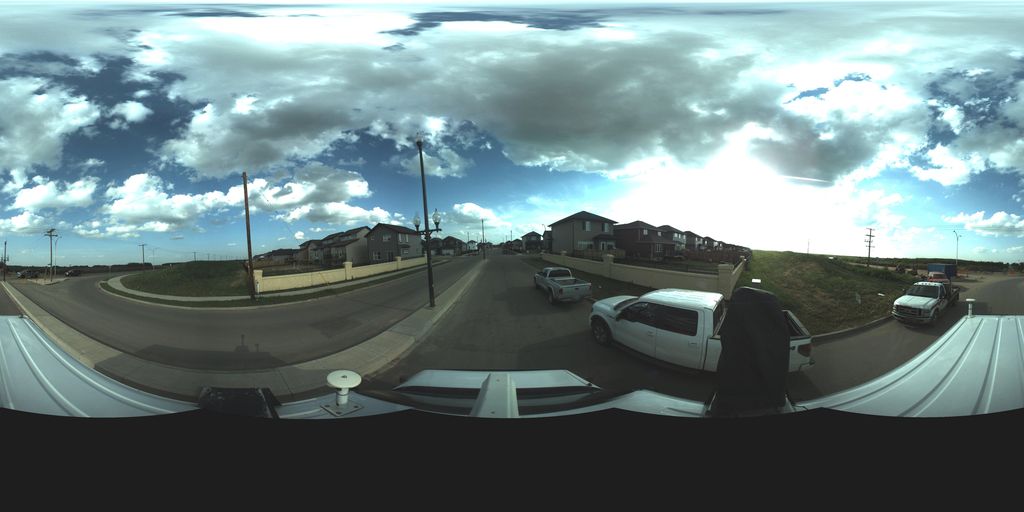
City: saskatoon